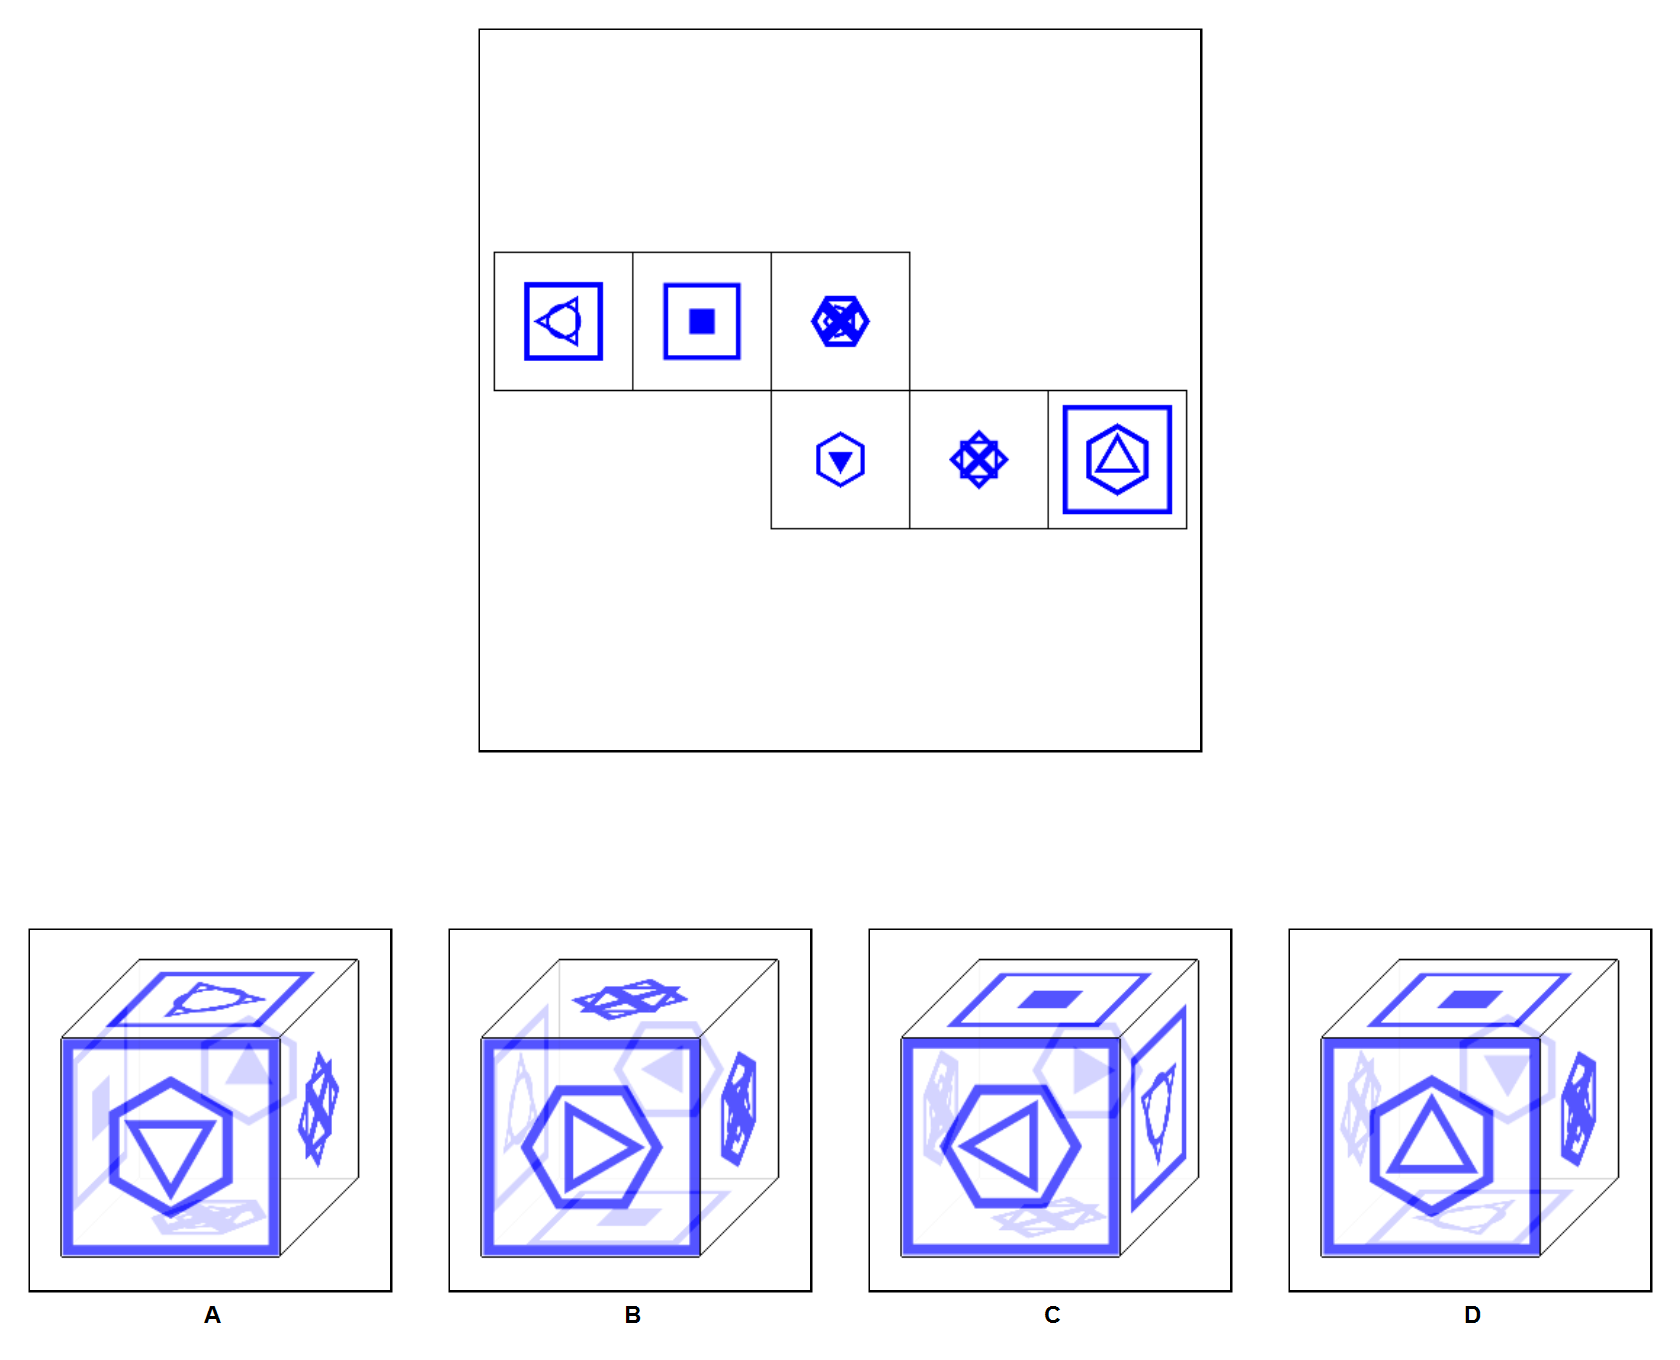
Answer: D